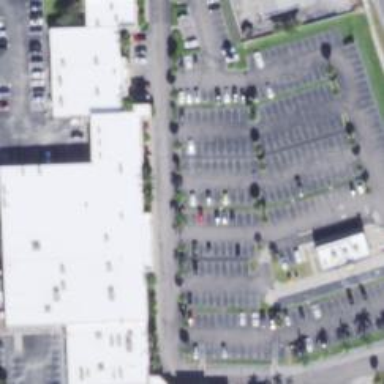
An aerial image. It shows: Retail area.